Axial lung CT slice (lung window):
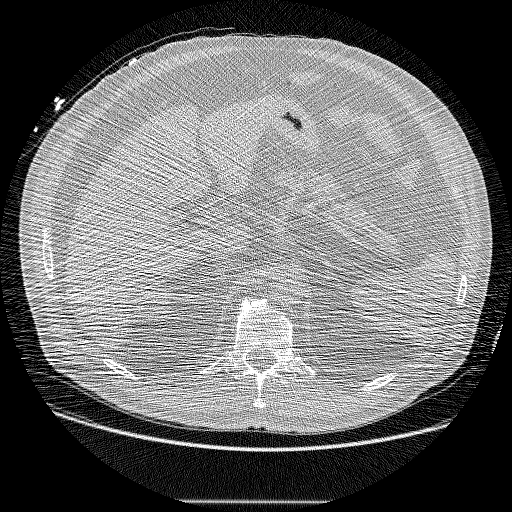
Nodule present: no